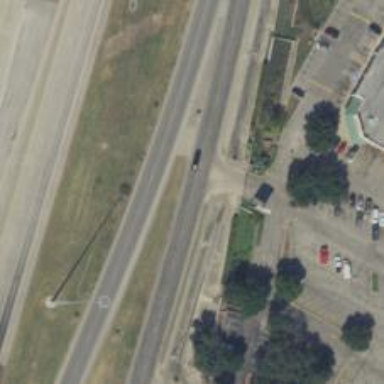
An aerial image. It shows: Secondary road with asphalt surface and frontage road.